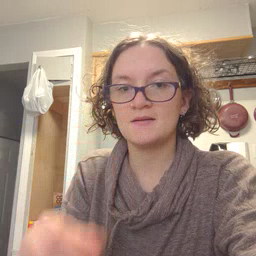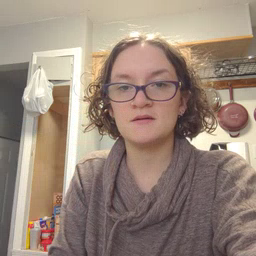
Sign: mad